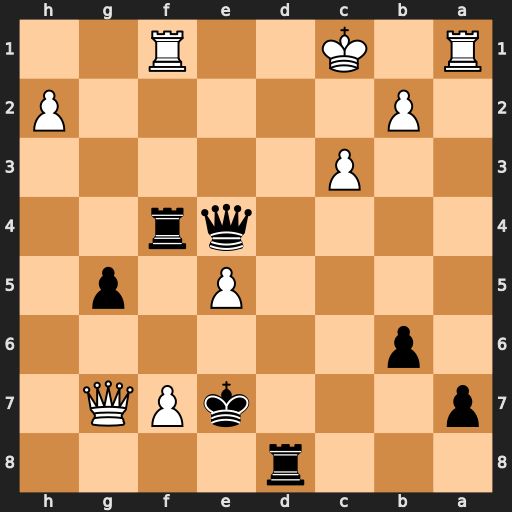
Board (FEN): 3r4/p3kPQ1/1p6/4P1p1/4qr2/2P5/1P5P/R1K2R2
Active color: b
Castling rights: -
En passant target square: -
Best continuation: Rxf1#